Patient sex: M
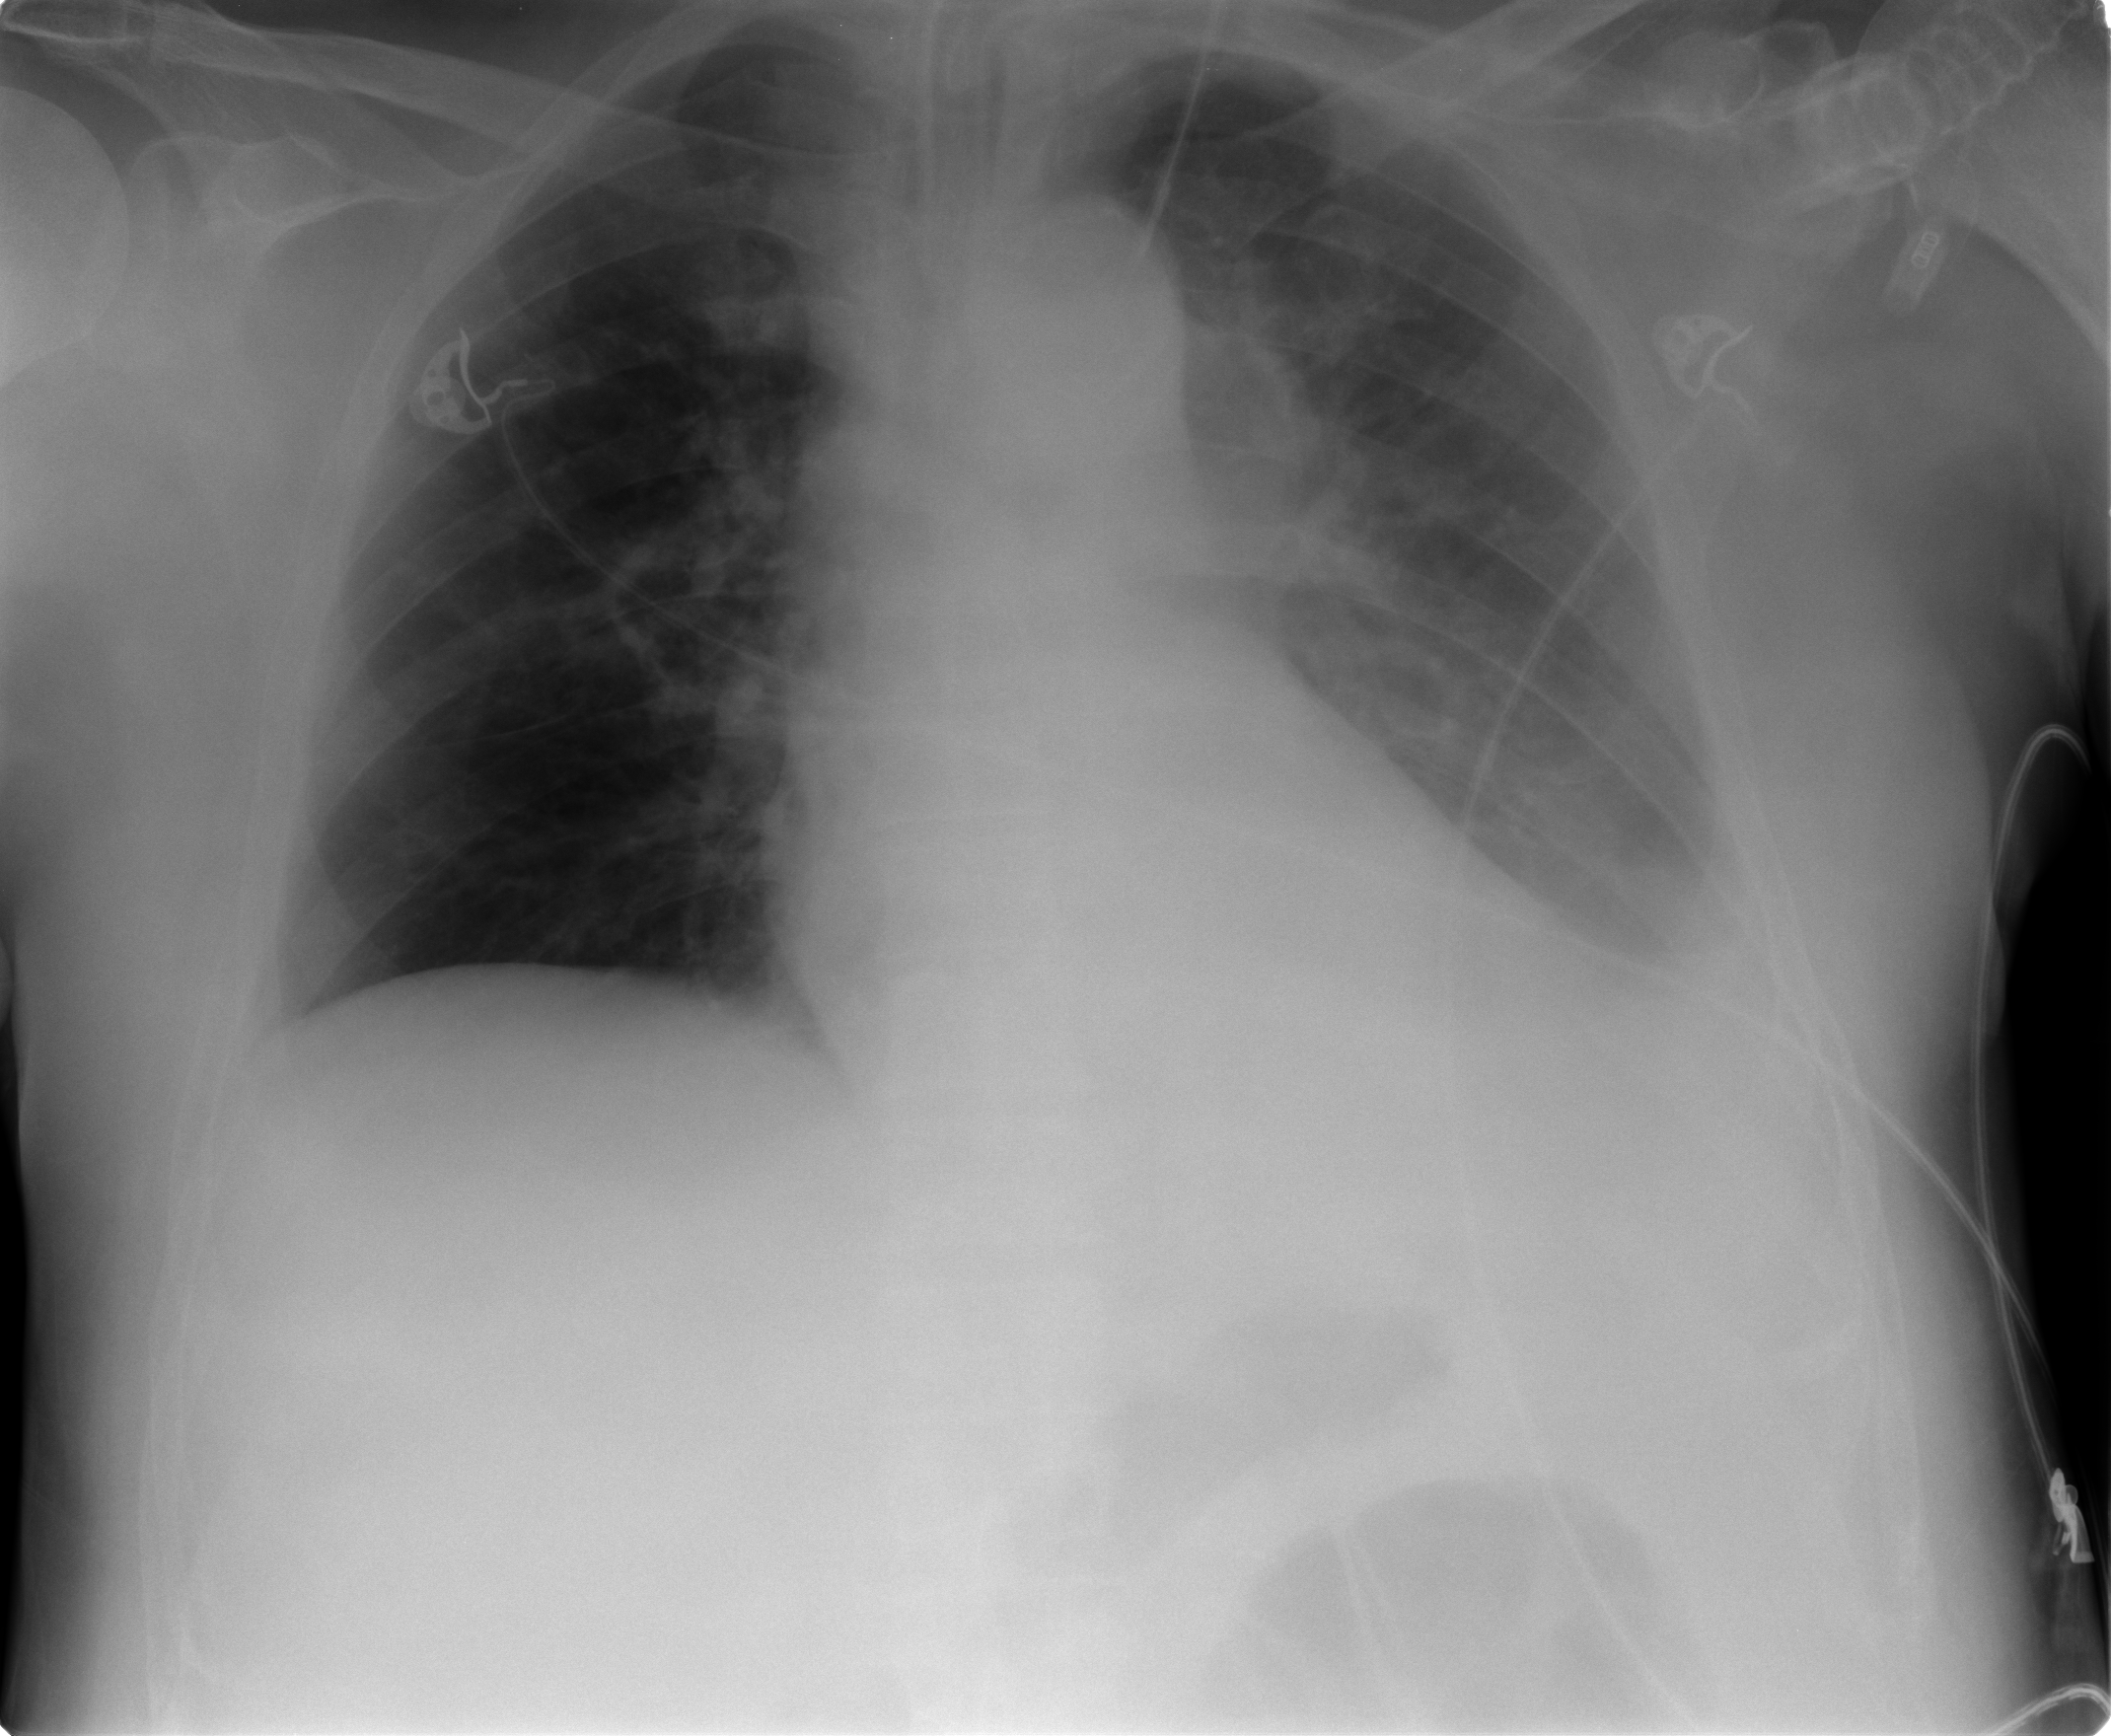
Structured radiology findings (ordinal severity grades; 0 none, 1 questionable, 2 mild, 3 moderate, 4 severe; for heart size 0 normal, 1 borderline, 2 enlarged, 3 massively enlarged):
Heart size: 1
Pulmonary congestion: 2
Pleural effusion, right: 1
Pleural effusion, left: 2
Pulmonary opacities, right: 0
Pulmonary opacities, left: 1
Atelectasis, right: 2
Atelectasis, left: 2